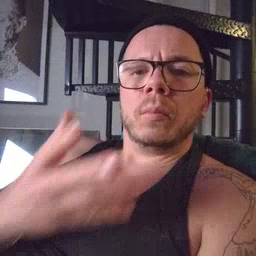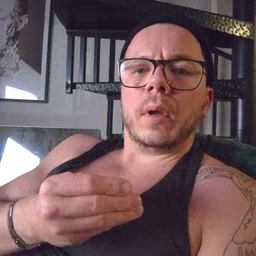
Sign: wet